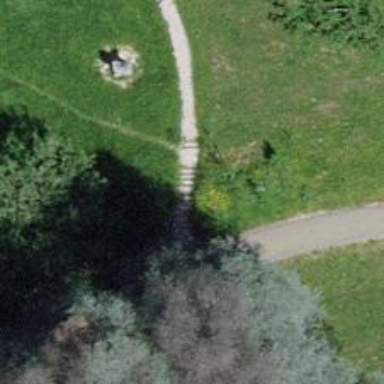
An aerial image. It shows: Set of steps on the road.